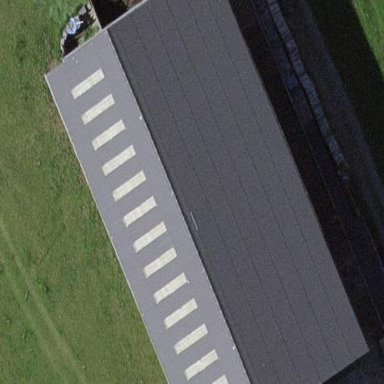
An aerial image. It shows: Barn.